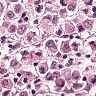
Metastatic tissue present: yes